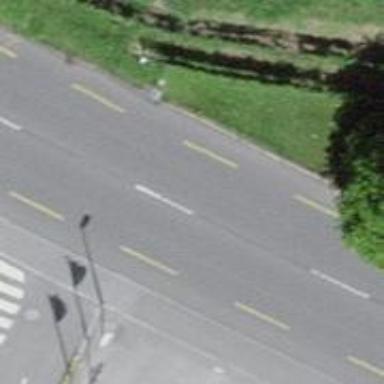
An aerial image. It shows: Primary road with asphalt surface and designated cycle lane.